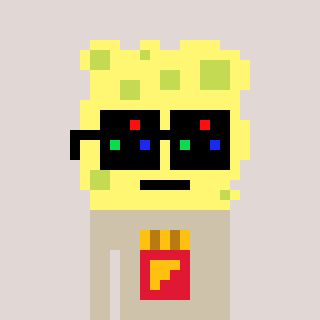
a pixel art character with square black sunglasses, a sponge-shaped head and a bege-colored body on a warm background